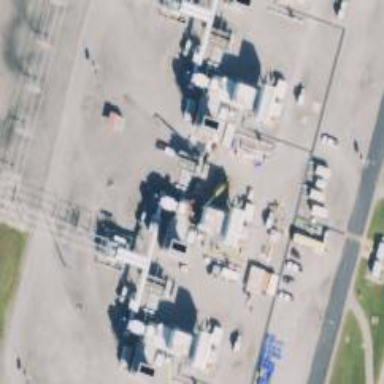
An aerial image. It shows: Gas-powered generator. It is gas turbine type generator.